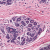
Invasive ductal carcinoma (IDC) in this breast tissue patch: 0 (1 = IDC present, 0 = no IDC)